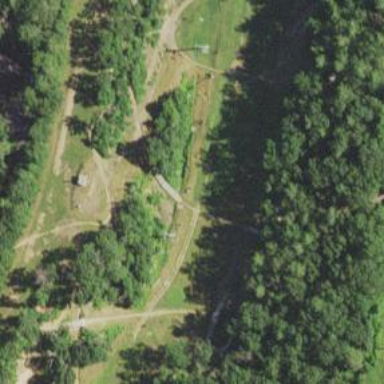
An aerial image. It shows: Path leading to bridge.